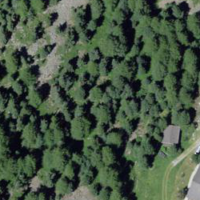
EUNIS habitat code: 31
Species observed at this site:
Melitaea diamina
Lysandra bellargus
Aricia artaxerxes
Erebia montana
Cyaniris semiargus
Cupido minimus
Polyommatus icarus